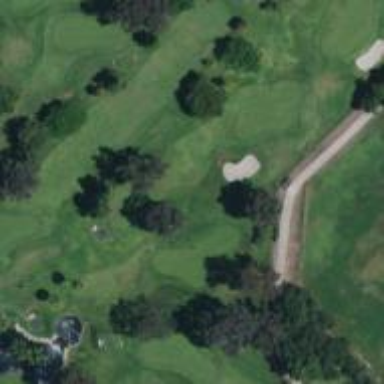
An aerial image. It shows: View of golf hole.